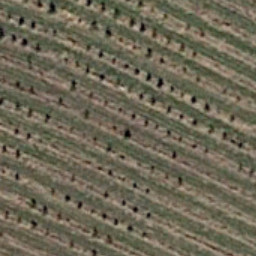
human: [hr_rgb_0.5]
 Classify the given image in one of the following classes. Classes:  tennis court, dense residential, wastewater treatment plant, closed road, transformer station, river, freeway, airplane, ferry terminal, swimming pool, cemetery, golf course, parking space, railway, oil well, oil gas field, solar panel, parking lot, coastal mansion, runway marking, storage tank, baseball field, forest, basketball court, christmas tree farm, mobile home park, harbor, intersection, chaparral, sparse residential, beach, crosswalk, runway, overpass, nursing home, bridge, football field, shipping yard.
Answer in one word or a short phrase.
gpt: christmas tree farm